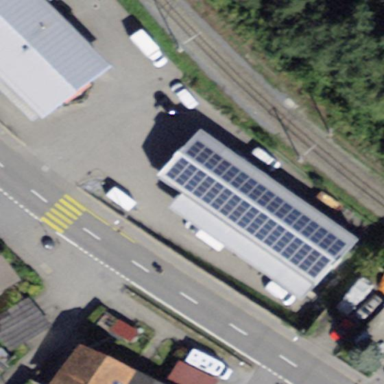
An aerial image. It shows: Industrial building with gabled light grey roof.